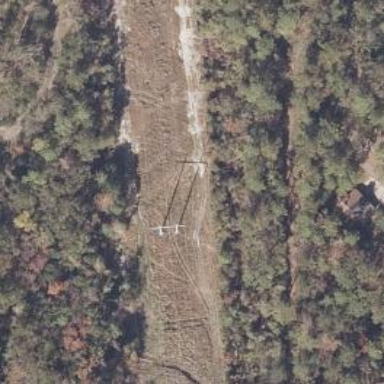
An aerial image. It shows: Lattice structure tower used for power distribution.